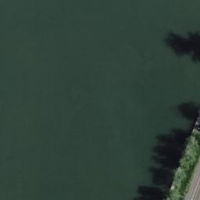
EUNIS habitat code: 57
Species observed at this site:
Aythya affinis